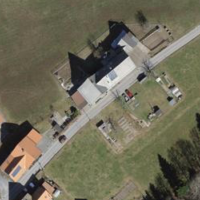
EUNIS habitat code: 24
Species observed at this site:
Lysimachia punctata